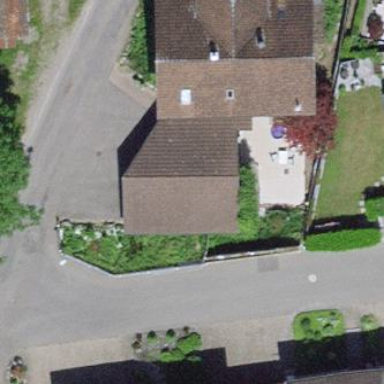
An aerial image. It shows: Garage.